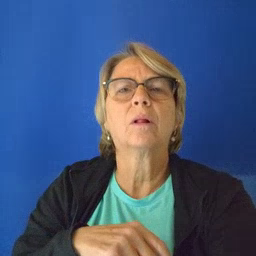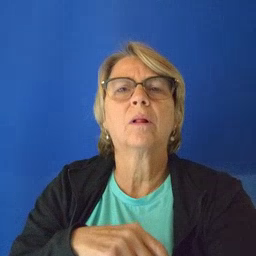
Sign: owl